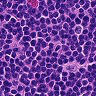
Metastatic tissue present: no